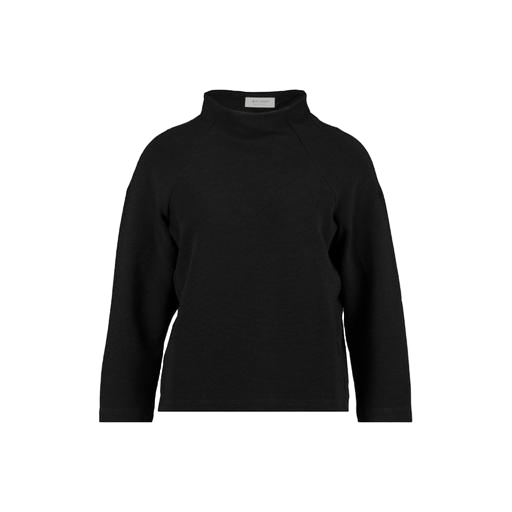
black turtleneck jumper, high-neck ribbed-jersey t-shirt, vero moda black high neck blouse, white background